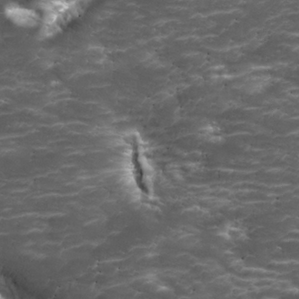
Label: non_frost